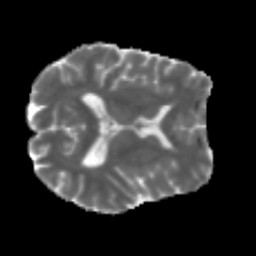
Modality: MD
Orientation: axial
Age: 35
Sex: male
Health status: healthy
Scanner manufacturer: siemens
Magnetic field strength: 3 T
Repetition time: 3.6 s
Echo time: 0.092 s